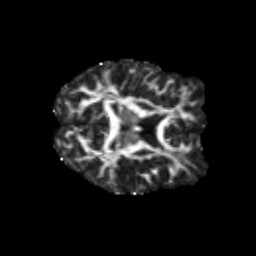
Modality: FA
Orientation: axial
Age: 23
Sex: female
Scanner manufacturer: siemens
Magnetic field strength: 3 T
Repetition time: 3.5 s
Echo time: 0.125 s